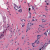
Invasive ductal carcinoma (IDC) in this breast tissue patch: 1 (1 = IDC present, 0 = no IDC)